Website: crate-barrel
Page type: payment
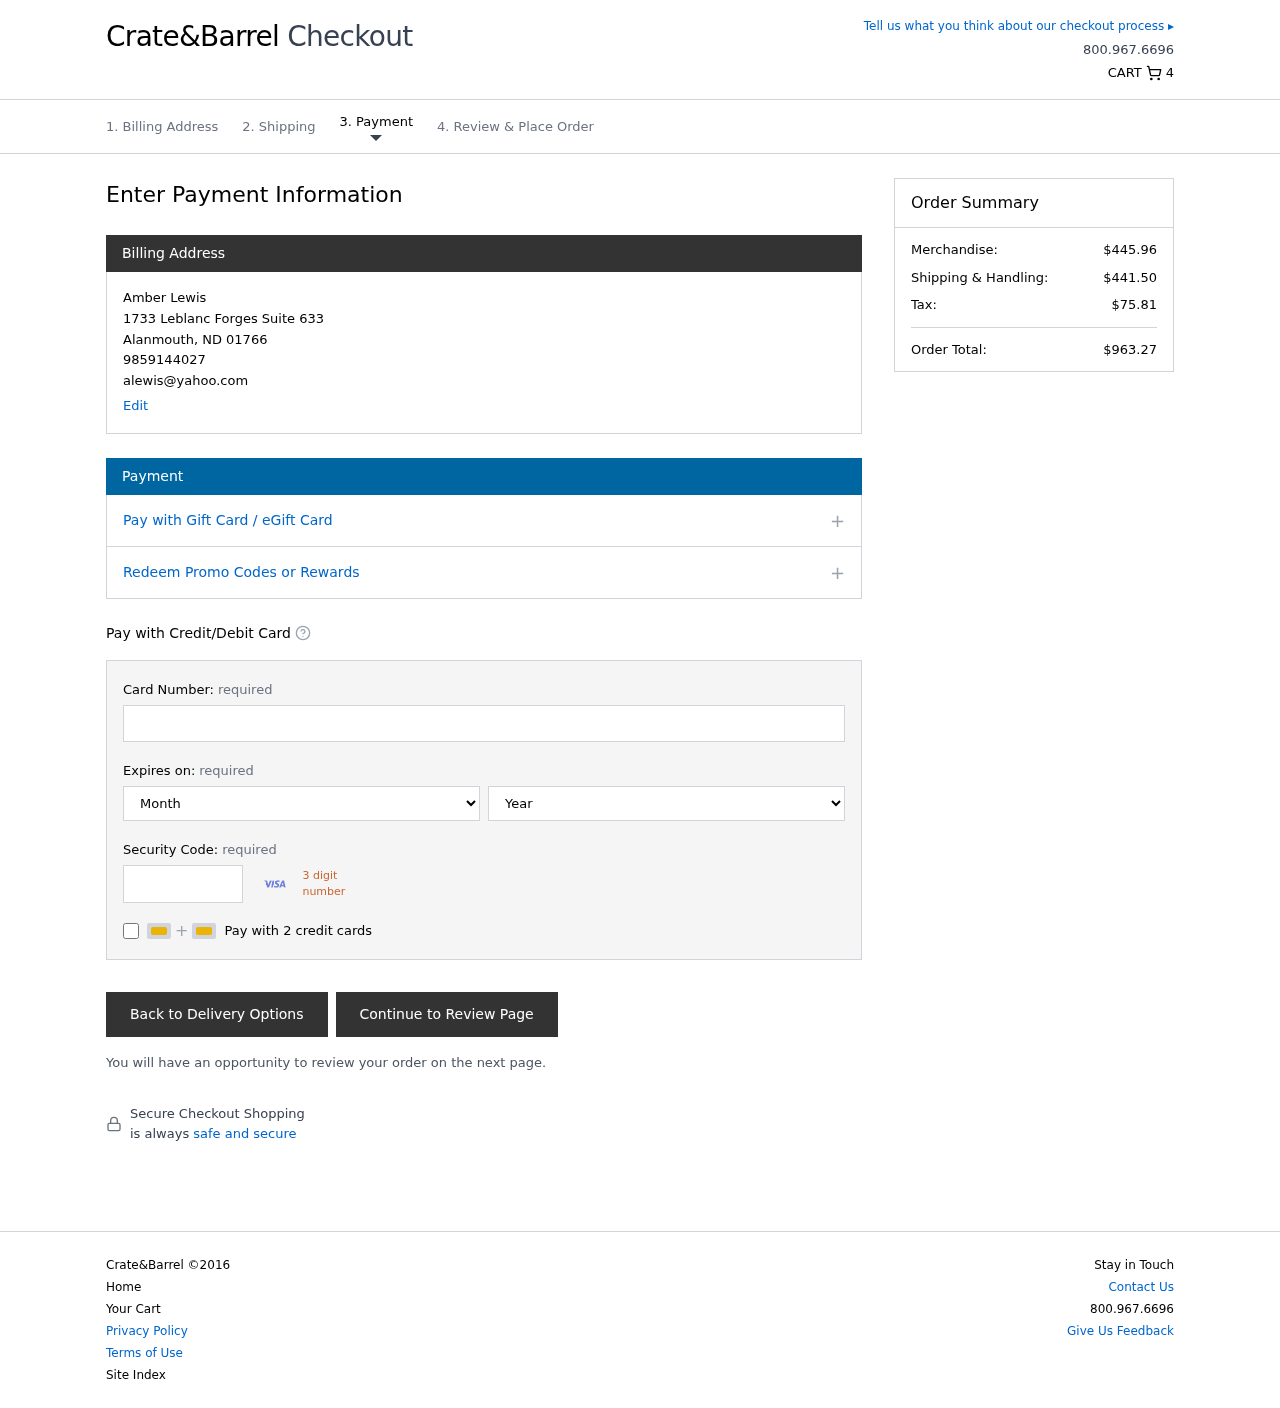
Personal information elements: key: PII_CARD_CVV
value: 107
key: PII_CARD_EXPIRY_MONTH
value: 08
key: PII_CARD_EXPIRY_YEAR
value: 26
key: PII_CARD_NUMBER
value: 4390 6367 7167 6666
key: PII_CITY
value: Alanmouth
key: PII_EMAIL
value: alewis@yahoo.com
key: PII_FULLNAME
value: Amber Lewis
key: PII_PHONE
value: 9859144027
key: PII_POSTCODE
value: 01766
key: PII_STATE_ABBR
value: ND
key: PII_STREET
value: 1733 Leblanc Forges Suite 633
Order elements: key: ORDER_NUM_ITEMS
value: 4
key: ORDER_SUBTOTAL
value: $445.96
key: ORDER_SHIPPING_COST
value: $441.50
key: ORDER_TAX
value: $75.81
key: ORDER_TOTAL
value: $963.27